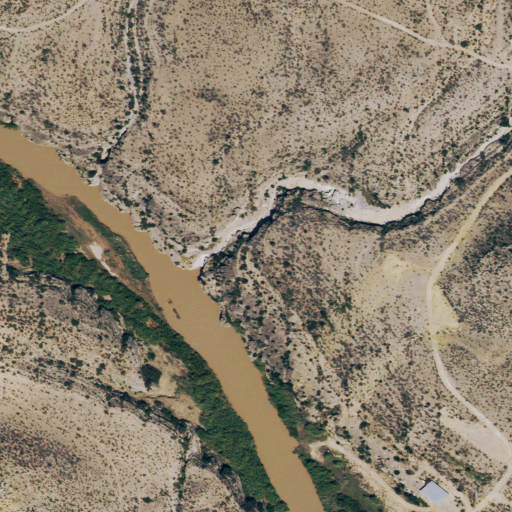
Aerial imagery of valley in Texas named Jabalina Canyon containing shrub, unknown, open water, and medium intensity development